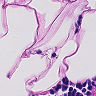
Metastatic tissue present: no